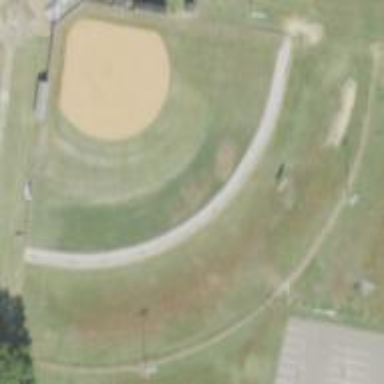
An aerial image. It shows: Softball pitch for leisure and sport activities.